Question: Is that possible to do with CSS.

I tried this:
'''
#gallery_ul {
display: inline-block;
list-style: none outside none;
margin: auto auto auto auto;
width: 986px;
}
#gallery_ul li {
float:left;
margin:10px;
padding:10px;
text-align:center;
border:1px solid grey;
width:274px;
}
#gallery_ul img {
padding-bottom:5px;
}
'''
If yes then how? Thank you.
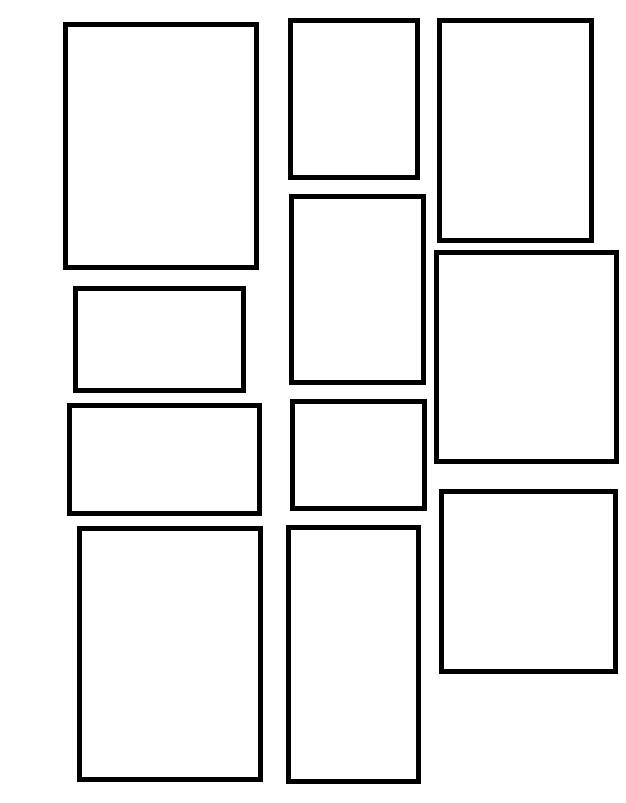
Answer: You can either do it with CSS-columns or with javascript. I would suggest javascript, unless you don't need to worry too much about browser support/quirks.
See the masonry plugin for the most popular way to do so: <URL>